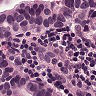
Metastatic tissue present: yes